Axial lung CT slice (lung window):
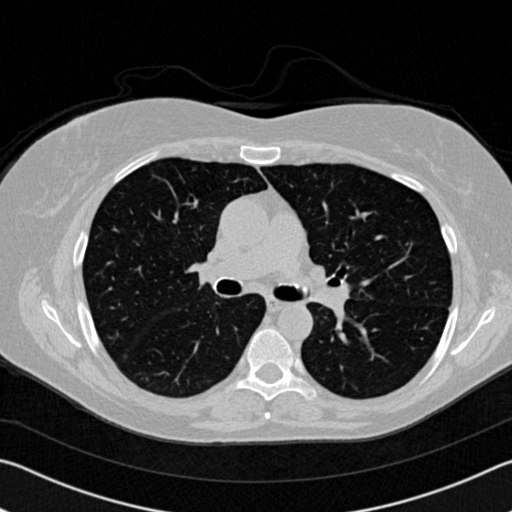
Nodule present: no